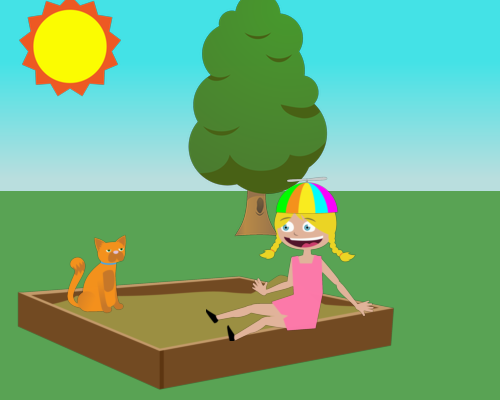
A large sand mound is on the left with a bubble tree hole above it. A big cat sits in front, facing right. On the right, a girl with a rainbow hat smiles from a box, looking left at the bright sun in the upper left corner.